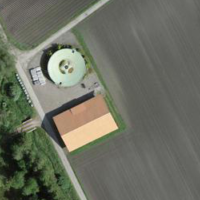
EUNIS habitat code: 52
Species observed at this site:
Grus grus